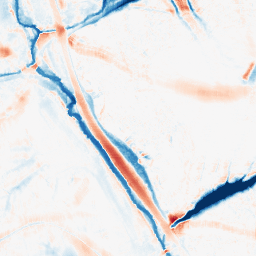
Category: morphological
Decomposition family: morphological_ellipse
Decomposition parameters: operation: average
width: 30
height: 30
Upsampling method: sinc_blackman
Upsampling parameters: scale: 4
kernel_size: 16
Upsampling scale: 4